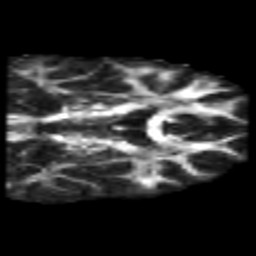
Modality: FA
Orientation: coronal
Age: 35
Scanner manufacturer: philips
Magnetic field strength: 3 T
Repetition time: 8.592 s
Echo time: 0.1268 s